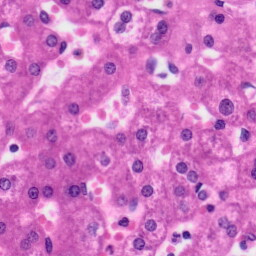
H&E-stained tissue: Liver